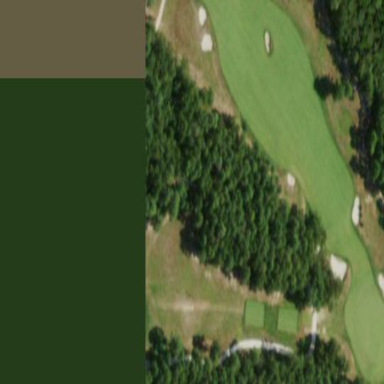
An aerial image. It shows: Grassy area designated as golf fairway.